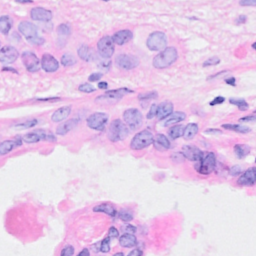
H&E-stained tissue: Breast